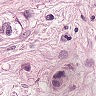
Metastatic tissue present: yes